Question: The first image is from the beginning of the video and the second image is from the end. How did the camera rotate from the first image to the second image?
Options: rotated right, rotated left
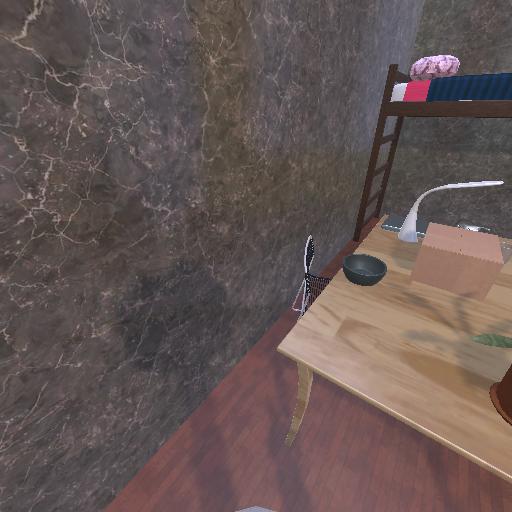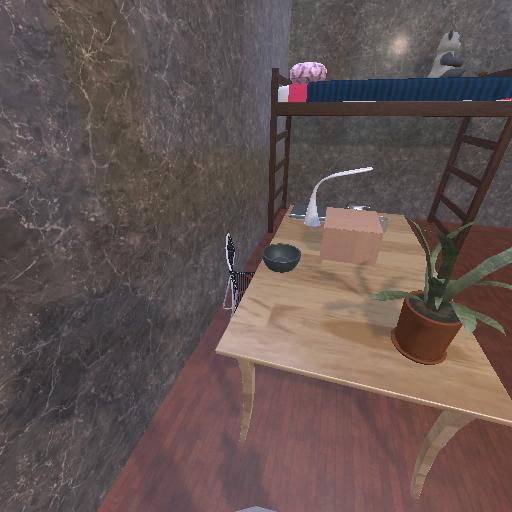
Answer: rotated right